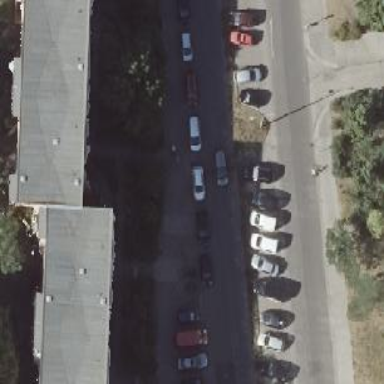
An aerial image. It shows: Sidewalk.